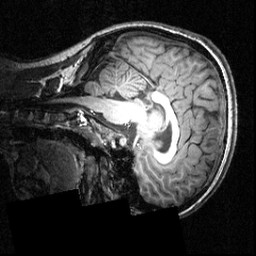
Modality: T1w
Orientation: sagittal
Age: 18
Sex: female
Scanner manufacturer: siemens
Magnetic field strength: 3.951 T
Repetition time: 1.5 s
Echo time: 0.00335 s